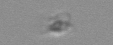
Label: detritus